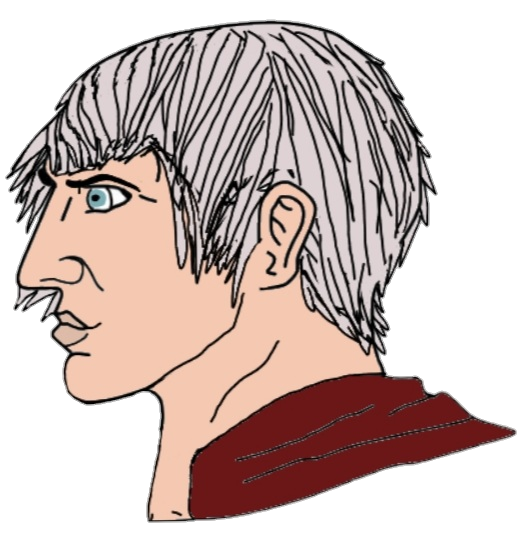
Label: 4_Yes_Chad